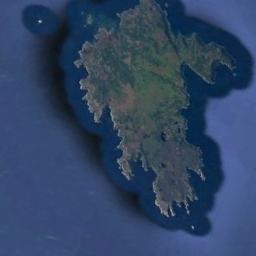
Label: island